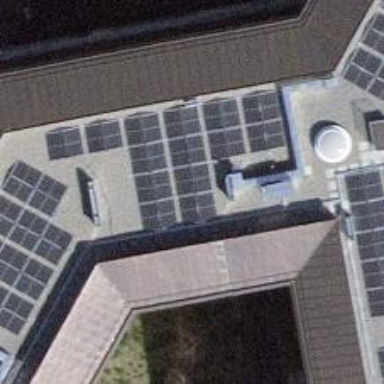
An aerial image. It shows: Solar power generator.